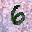
Label: 6